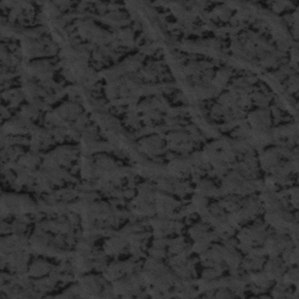
Label: frost